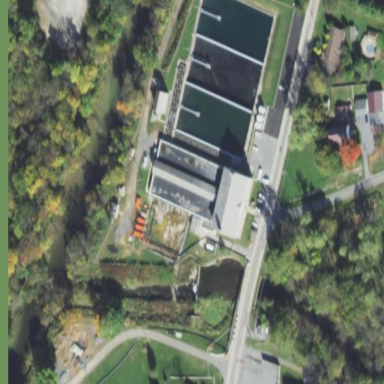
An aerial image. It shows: Building designated as water works.